Question: I have a program that needs to display graphical error messages to users. It is a tkinter GUI, so I am using 'tkinter.messagebox.showerror'
When I call showerror, it shows the error, but also creates a blank "tk" window, the kind created when an instance of the Tk class is called, like 'root = Tk()'.
'''
from tkinter.messagebox import showerror
showerror(title = "Error", message = "Something bad happened")
'''
Produces

How can I make this blank window not appear?
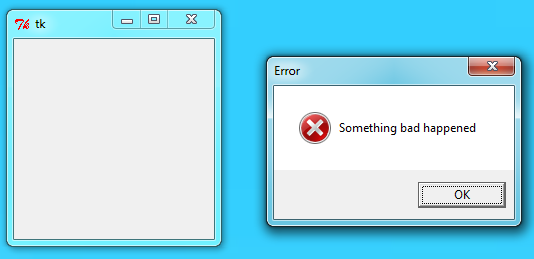
Answer: '''
from Tkinter import *
from tkMessageBox import showerror
Tk().withdraw()
showerror(title = "Error", message = "Something bad happened")
'''
Calling 'Tk().withdraw()' before showing the error message will hide the root window.
Note: 'from tkinter import *' for Python 3.x